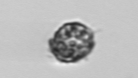
Label: coccolithophorid